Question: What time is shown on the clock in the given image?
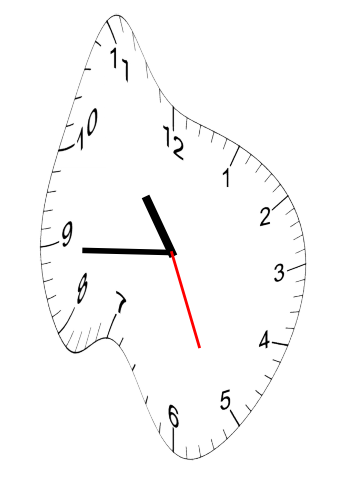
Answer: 10:44:26